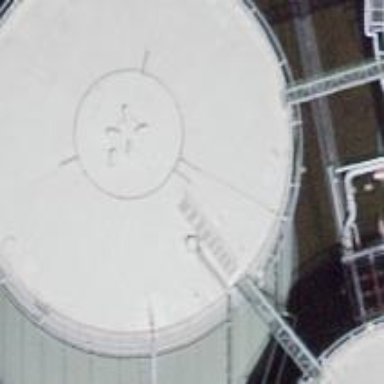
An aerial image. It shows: Storage tank that is man-made.